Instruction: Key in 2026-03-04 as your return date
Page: home
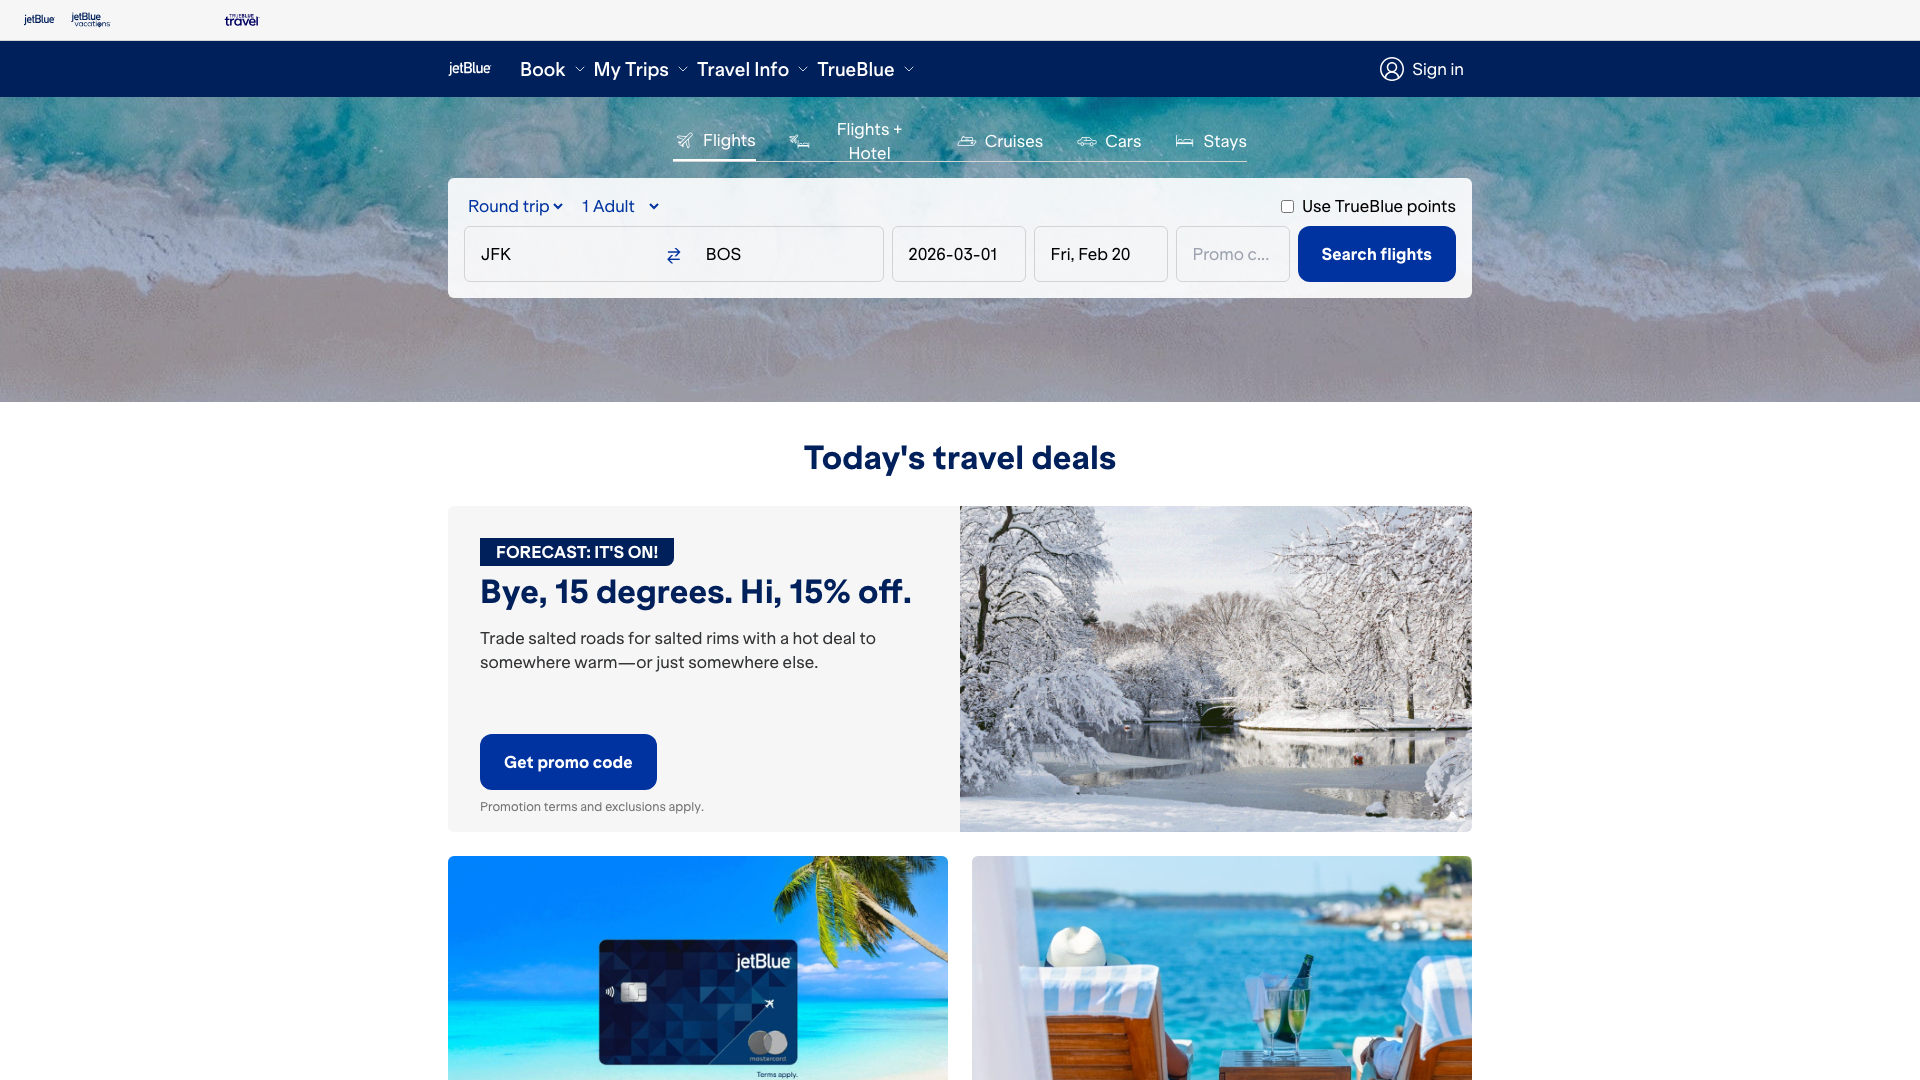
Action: type